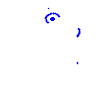
Particle: kaon